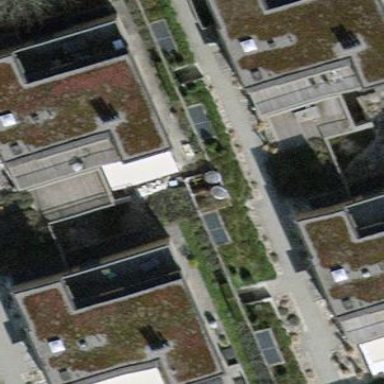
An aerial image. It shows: Flat-roofed apartment building.